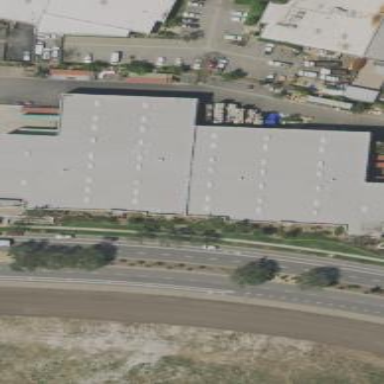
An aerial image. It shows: Warehouse.